Field crop: maize
Growth stage: 2
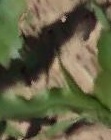
Species: maize